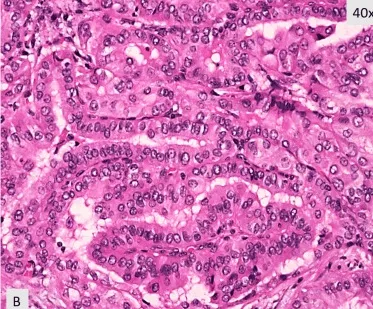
Histology from the total thyroidectomy showing the focus of the papillary thyroid carcinoma. B. Papillary thyroid carcinoma with nuclear enlargement and overlapping. Optically clear nuclei with thick nuclear membrane (hematoxylin & eosin stain, 40X magnification).
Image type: pathology (h&e)